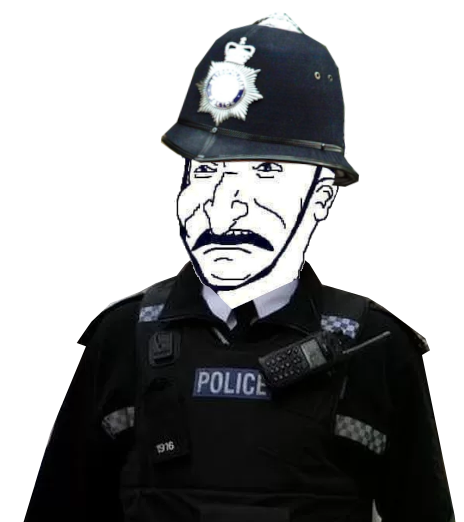
Label: 5_Bruce